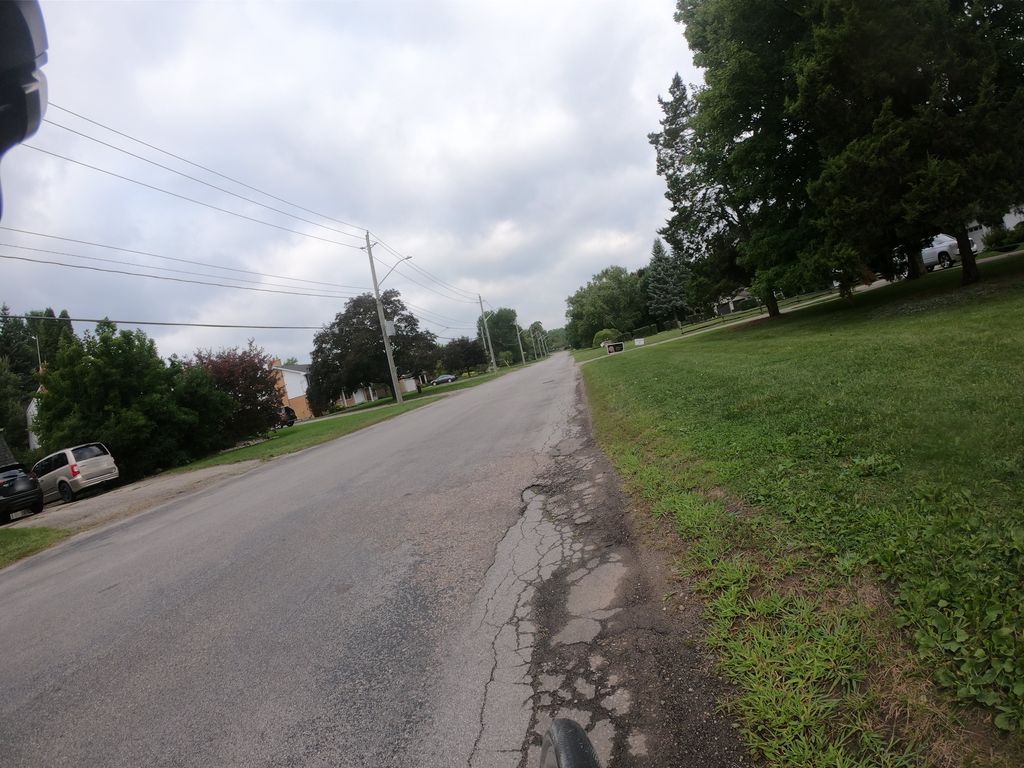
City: kitchener-waterloo